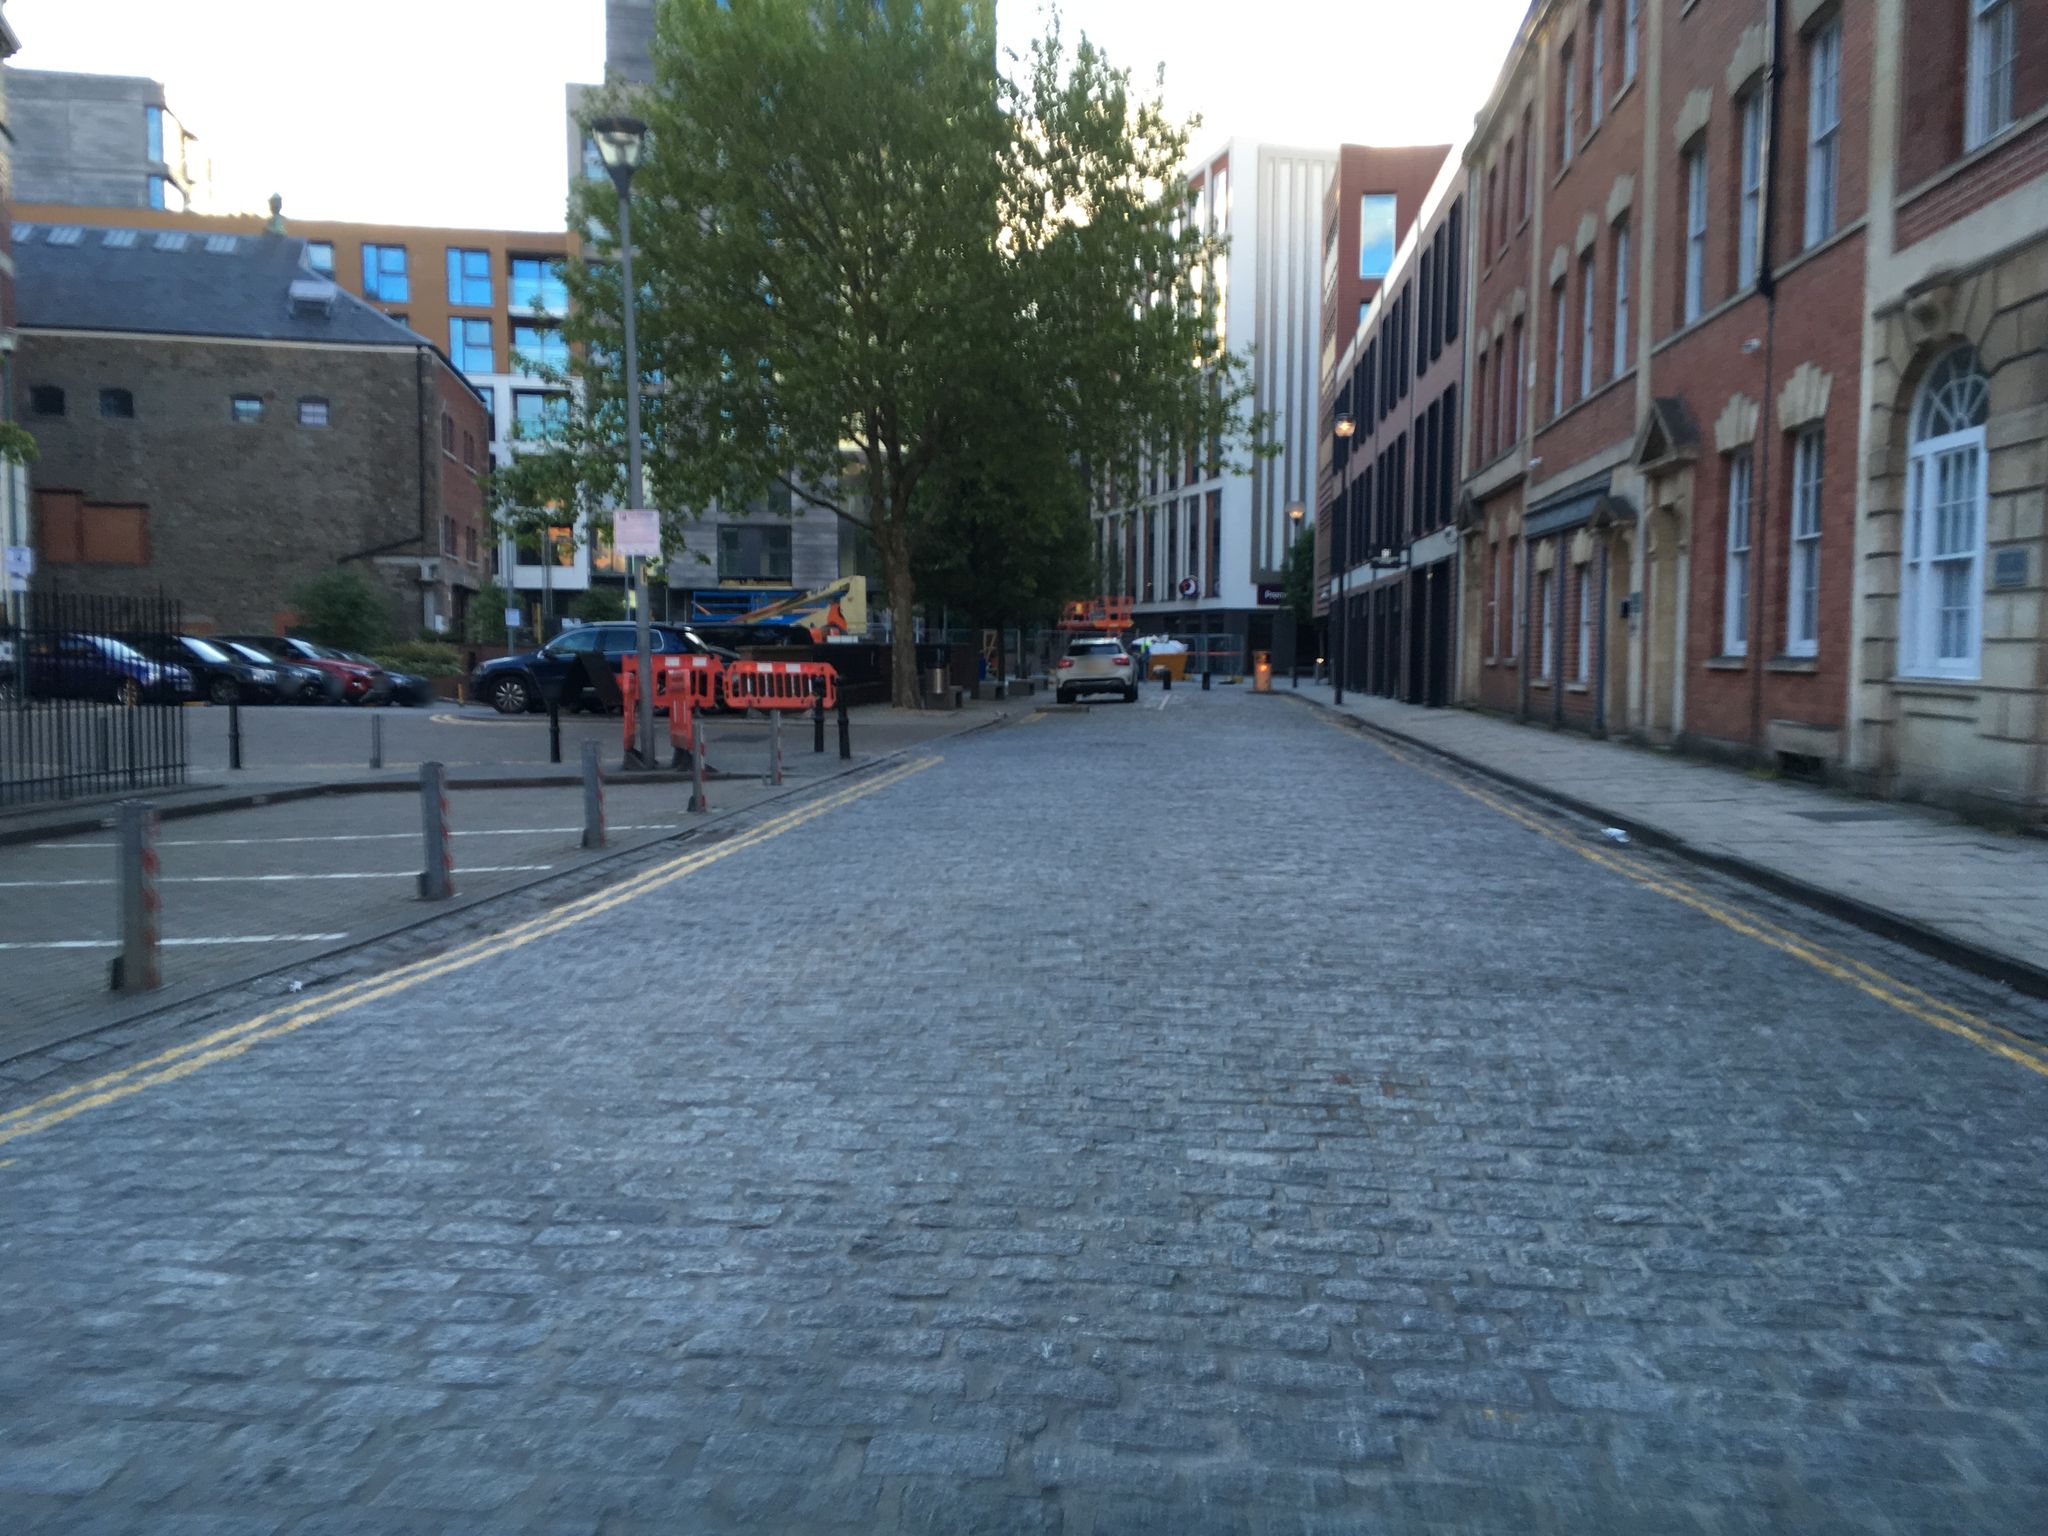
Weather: clear
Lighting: day
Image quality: good
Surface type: walking surface
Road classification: footway, unclassified
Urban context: urban centre
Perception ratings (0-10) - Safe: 4.69, Lively: 7.83, Beautiful: 9.01, Boring: 3.96, Depressing: 1.04, Wealthy: 7.47